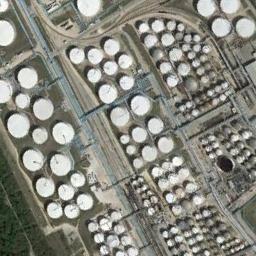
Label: storage_tank